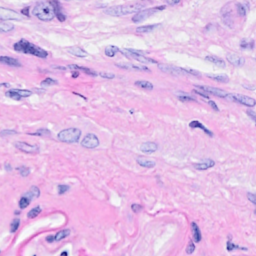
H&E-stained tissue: Breast